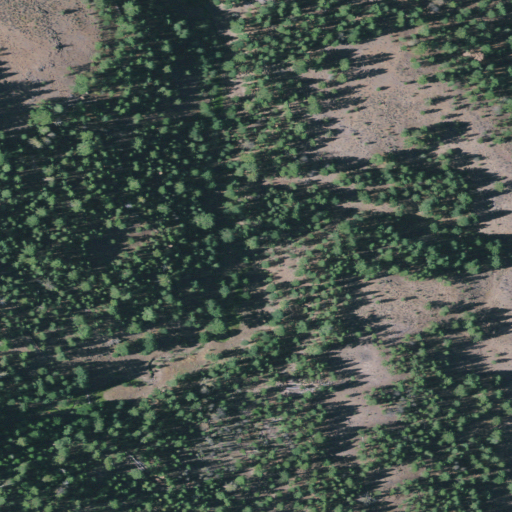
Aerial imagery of valley in Oregon named Sagehen Gulch containing evergreen forest, shrub, and grassland